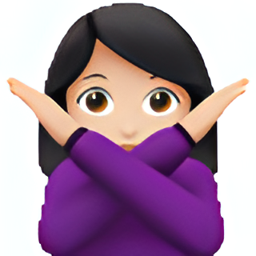
Name: woman gesturing not ok type 1 2
Emoji: 🙅🏻‍♀️
Group: People & Body
Sub-group: person-gesture